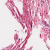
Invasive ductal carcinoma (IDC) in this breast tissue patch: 0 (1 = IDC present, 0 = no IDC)